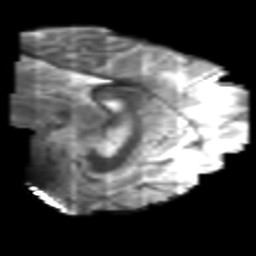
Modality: T2w
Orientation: sagittal
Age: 22
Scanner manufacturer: philips
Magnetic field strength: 3 T
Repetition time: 8.6 s
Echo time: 0.127 s